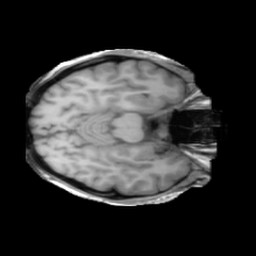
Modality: T1w
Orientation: axial
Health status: ill
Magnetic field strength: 3 T